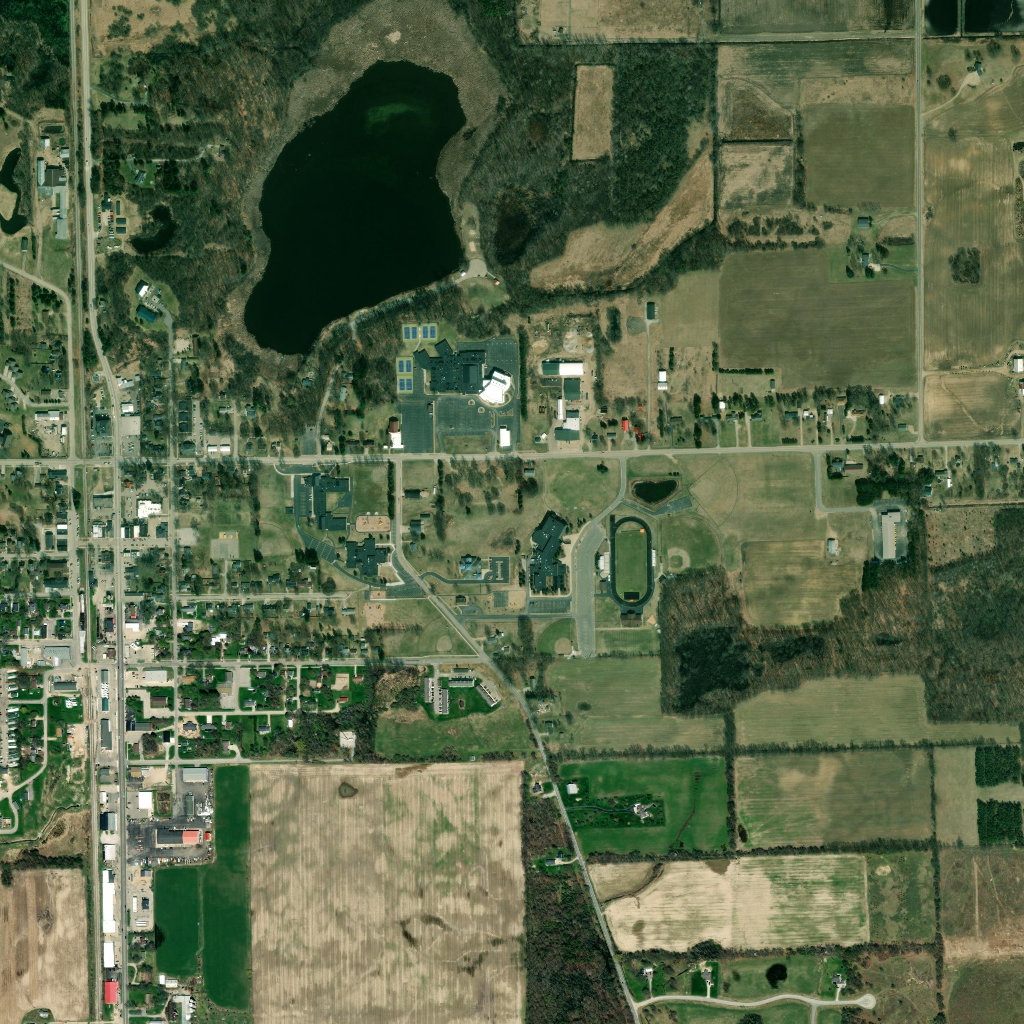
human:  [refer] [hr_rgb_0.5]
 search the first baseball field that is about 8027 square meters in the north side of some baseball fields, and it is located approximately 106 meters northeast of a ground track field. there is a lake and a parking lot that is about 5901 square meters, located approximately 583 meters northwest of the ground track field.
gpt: <box>[[66, 44, 73, 51, 0]]</box>